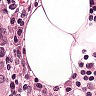
Metastatic tissue present: yes